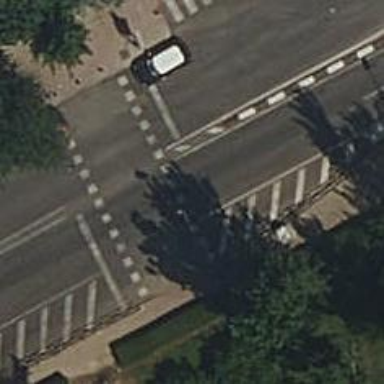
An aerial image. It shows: Traffic signals at road crossing.